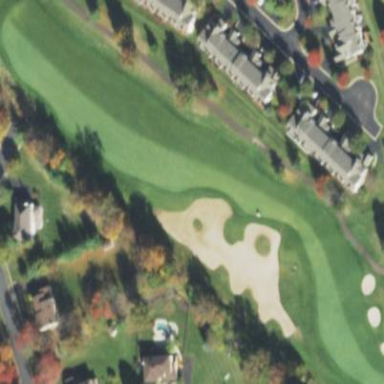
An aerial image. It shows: Golf fairway with grass surface.